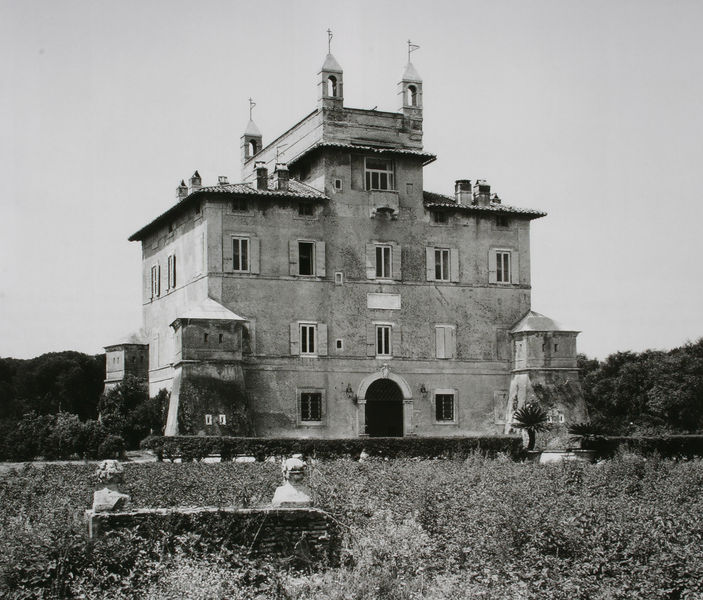
Titel: Gesamtansicht
Künstler: Pietro da Cortona
Standort: Castelfusano
Institution: Villa Sacchetti-Chigi
Schlagwörter: gestein, himmel, weiß, bäume, frauen, grün, landschaft, fenster, frisuren, grau, hell, hintergrund, laterne, licht, schwarz, terasse, tür, anlage, ausblick, dach, gebäude, gras, haus, park, schloss, weg, wiese, zaun, alt, architektur, sockel, stein, feld, büsche, sonne, renaissance, wald, fensterläden, kamine, schornstein, turm, garten, ranken, statue, balkon, ansicht, fahnen, fassade, italien, fahne, flagge, dorf, dächer, mauer, schornsteine, ziegel, hecke, steinmauer, laden, läden, platz, bank, rundbogen, könig, büste, palme, gewächs, tor, zinnen, foto, fotografie, photographie, eingang, erker, fugen, burg, rechteck, türmchen, türme, palast, stockwerk, torbogen, symmetrisch, schwarz weiss, wimpel, photo, portal, villa, gesims, skulpturen, efeu, fenstergitter, statuen, anwesen, landhaus, rechteckig, landwirtschaft, etagen, geschosse, ausgang, horizontal, fähnchen, büsten, wohnen, brunne, toscana, geschoss, aufriss, etage, mittelbau, gartenanlage, fialen, mauerstück, schlußstein, ecktürme, buchsbaum, hecken, mäuerchen, hochhaus, landvilla, skulturen, wetterfahnen, mörtel, meierei, meierhof, tümchen, staturen